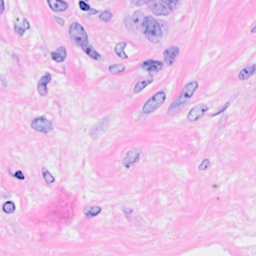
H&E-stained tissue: Breast